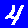
Digit: 4